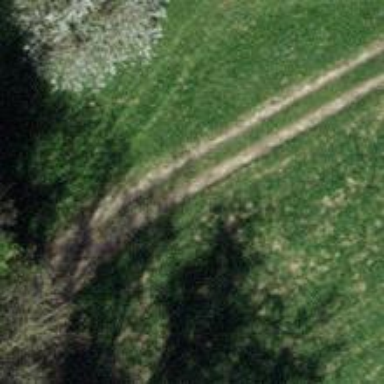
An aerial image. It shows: Gravel track with grade 4 classification.